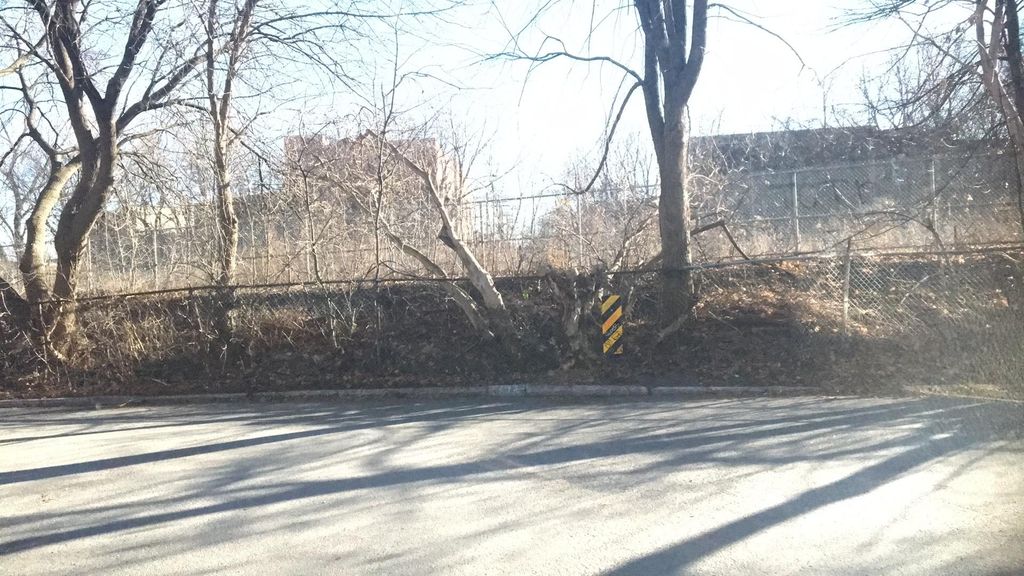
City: montreal